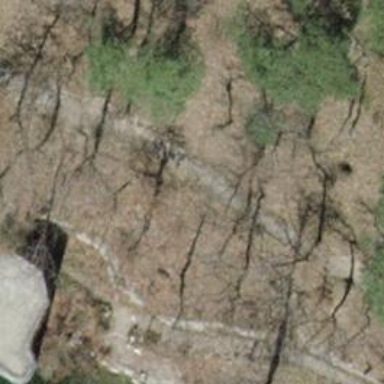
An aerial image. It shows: Pebblestone path.